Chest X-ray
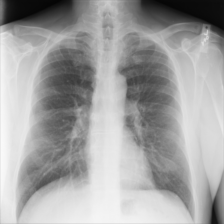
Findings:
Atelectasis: negative
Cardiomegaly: negative
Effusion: negative
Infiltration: negative
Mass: negative
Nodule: negative
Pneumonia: negative
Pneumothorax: negative
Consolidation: negative
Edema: negative
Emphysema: negative
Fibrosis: negative
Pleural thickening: negative
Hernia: negative